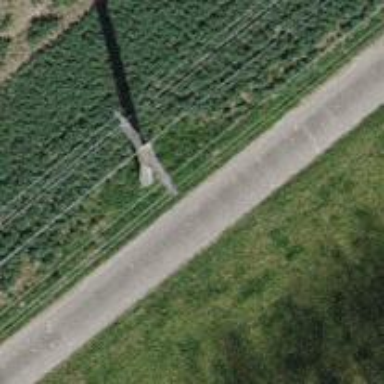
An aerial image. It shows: Concrete power pole.